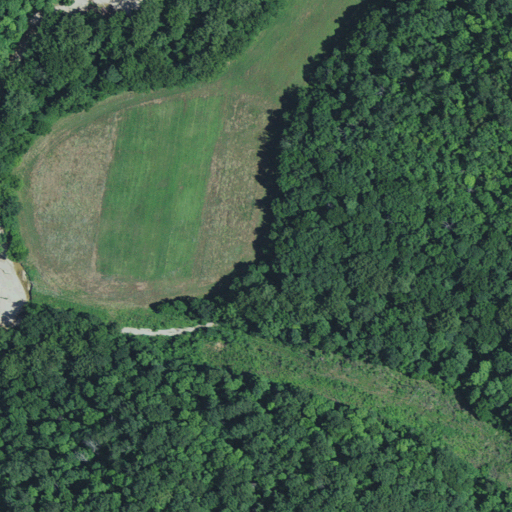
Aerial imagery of valley in Missouri named Low Gap Hollow containing deciduous forest, grassland, woody wetlands, mixed forest, pasture, and open water